Question: I am facing difficulties in Restricting Values.
The Textbox should not allow Symbols other than '"?*,"'.
Ex: 'A123?*,B456?*,C789?*,D126?*,E?*666'
After and before comma '(,)' only '10 Characters/Symbols/Numbers' are allowed.
only '54 characters' are allowed inside Textbox including comma's.
Only '4 comma's' are allowed inside TEXTBOX.
Possible Text-box Inputs: 'ABC?12345*,A?BC*12345,A???1234**,?*C?12345*,ABC?123***'
Also the Symbols and character are replaceable, Either at the start - Symbol might come or character or Numbers.
Kindly check the image for more clarification.

I tried restricting with other Symbols and Allowed commas but I am facing difficulties in Restricting with 10 characters and allowing symbols and number of characters.
'''
//<![CDATA[
window.onload = function() {
/*var f = document.getElementById('textbox_restrict');
f.addEventListener('keyup', function(evt){
alert("Vinayagam");
var regex = /[^a-zA-Z0-9]/;
if(regex.test(this.value)) {
this.value = this.value.replace(regex, '')
}
});*/
$('#textbox_restrict').keypress(function(e) {
$('#backgroundPopup').animate({'opacity': 0.0, 'display': 'none'});
this.value = this.value.replace(/[^0-9a-zA-Z\*\?\{0,12}]/g, '').toUpperCase();
});
}//]]>
$(function() {
$('body').on('keyup', 'input[id^="textbox_restrict"]', function() {
this.value = this.value.replace(/[^0-9a-zA-Z\*\?]/g, '').toUpperCase();
});
$('#search').live('click', function() {
}); // End of save click function
}); // End of function
'''
<URL>
<URL>
<URL>
<URL>
Kindly Advice me! I was a bit confused to implement it.
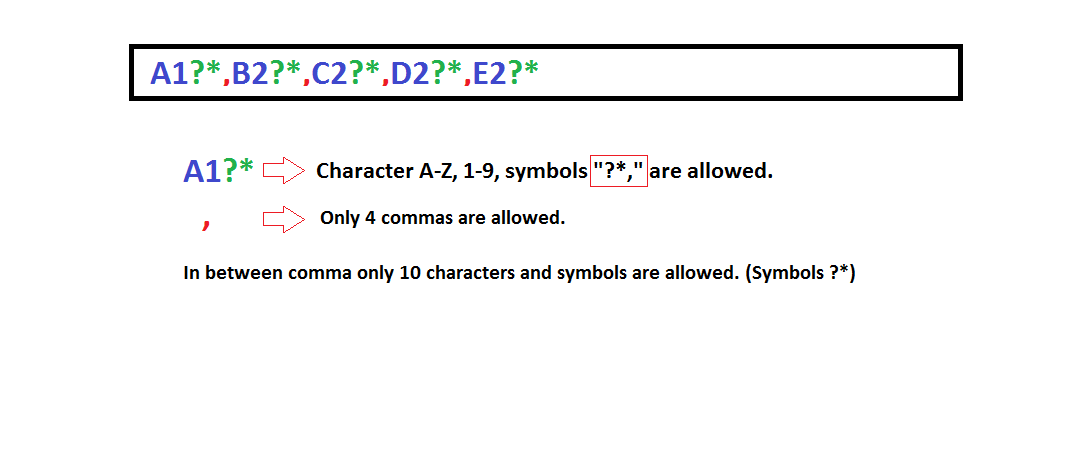
Answer: Maybe it's better not to try to get all stuff done at once. I've cutted the task into pieces to simplify each stage. Just add the snippet below as a 'keyup' or rather an 'oninput' eventhandler to your 'input'.
'''
keyUp = function () {
var n, parts, temp,
text = this.value,
caretPos = this.selectionEnd; // Stores the caret position
parts = text.split(','); // Creates an array of comma separated values
while (parts.length > 5) { // Limits the array length to 5 i.e only 4 commas allowed
parts.pop();
}
for (n = 0; n < parts.length; n++) { // Iterates through each comma separated string
parts[n] = parts[n].substring(0, 10); // Limits the string length to 10
temp = parts[n].match(/[0-9a-zA-Z\*\?]/g); // Creates an array of acceptable characters in the string
if (temp) {
parts[n] = temp.join(''); // Adds the accepted value to the original
} else { // If not value, add empty to the original
parts[n] = '';
}
}
this.value = parts.join(',').toUpperCase(); // Creates a new acceptable value to the input
this.setSelectionRange(caretPos, caretPos); // Returns the caret to the original position
return;
}
'''
A live demo at <URL>.
Removed string supress to 54 to avoid accidentally removed characters at the end of the string when adding characters in the middle of the string. Added 'else' which will add an empty string in a case acceptable value wasn't found. Also looks like 'oninput' would be a better event with this code.
Added a caret position returning to the original position after edited the string in the middle of it. Not perfect when pasting text with mouse, but seems to work on keyboard enter. (The fiddle link is updated.)